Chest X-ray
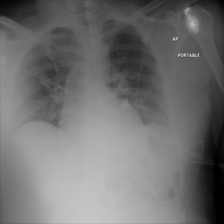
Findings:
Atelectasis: negative
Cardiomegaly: negative
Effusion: negative
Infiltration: positive
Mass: negative
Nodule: negative
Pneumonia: negative
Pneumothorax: negative
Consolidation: negative
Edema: negative
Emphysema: negative
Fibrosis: negative
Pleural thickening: negative
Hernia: negative